Field crop: tomato
Growth stage: 1
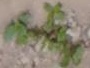
Species: portulaca